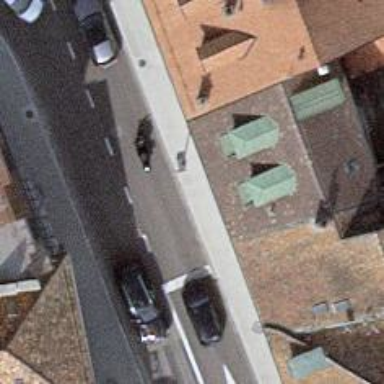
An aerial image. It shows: Restaurant.